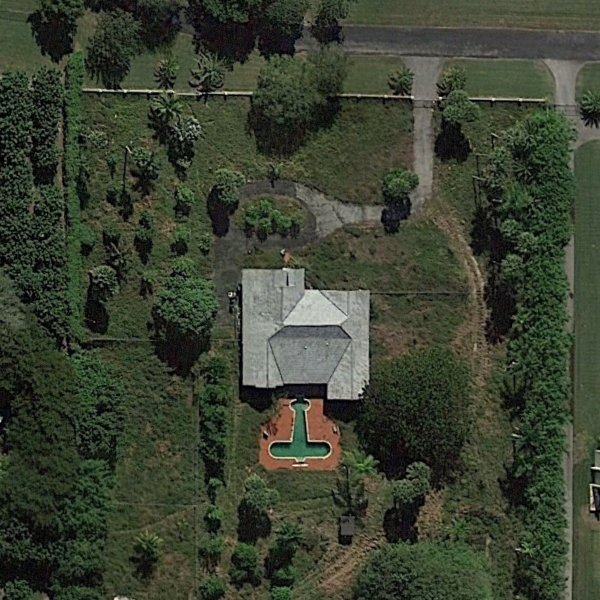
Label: SparseResidential